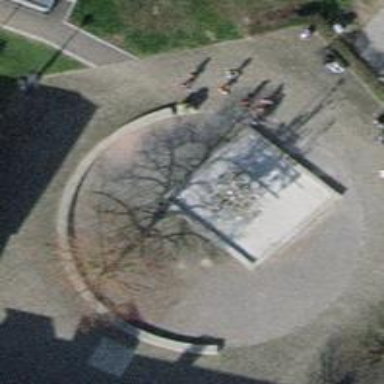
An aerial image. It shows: Beautiful fountain.